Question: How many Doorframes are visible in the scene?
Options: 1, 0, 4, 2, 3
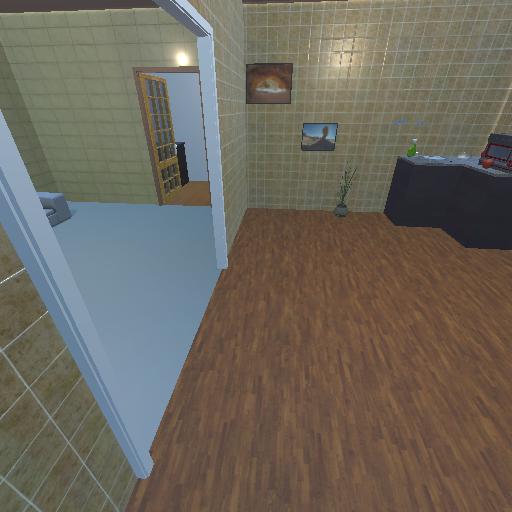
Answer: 1